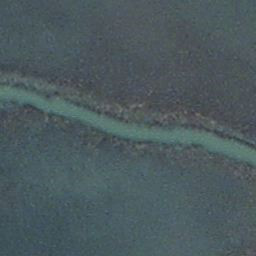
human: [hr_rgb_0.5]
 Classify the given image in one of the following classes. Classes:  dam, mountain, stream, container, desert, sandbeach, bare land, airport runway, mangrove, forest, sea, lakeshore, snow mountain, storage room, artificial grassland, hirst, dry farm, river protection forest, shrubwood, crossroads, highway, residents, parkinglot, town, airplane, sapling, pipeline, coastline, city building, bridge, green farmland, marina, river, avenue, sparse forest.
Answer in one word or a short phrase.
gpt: stream